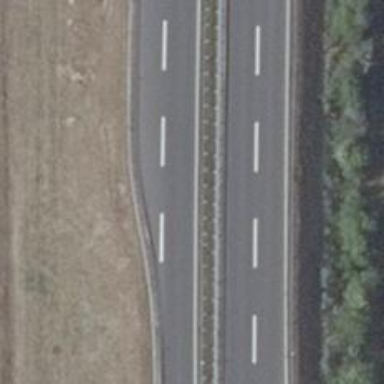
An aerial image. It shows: Trunk highway.